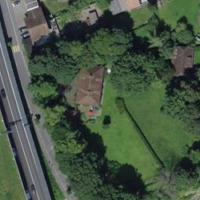
EUNIS habitat code: 57
Species observed at this site:
Stratiotes aloides